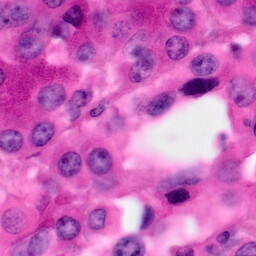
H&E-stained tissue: Pancreatic